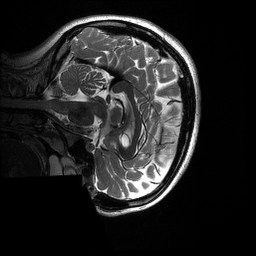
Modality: T2w
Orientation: sagittal
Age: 19
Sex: female